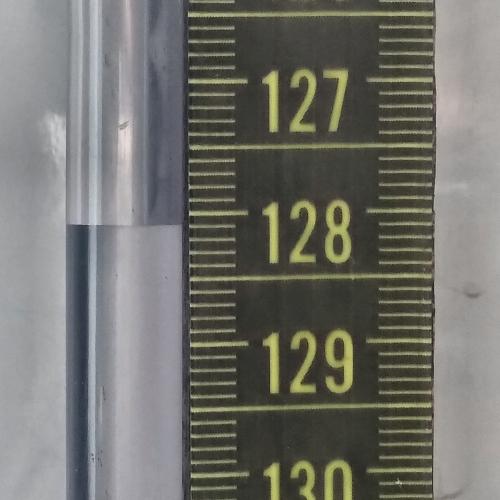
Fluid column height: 128.1 cm